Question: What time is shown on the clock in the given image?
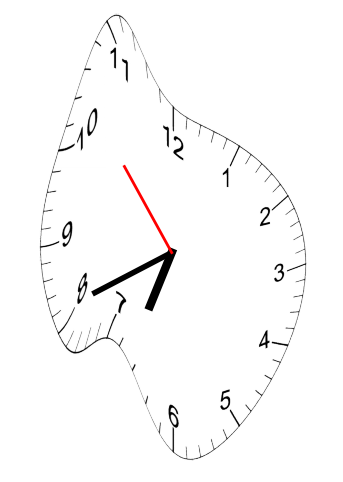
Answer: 06:40:53